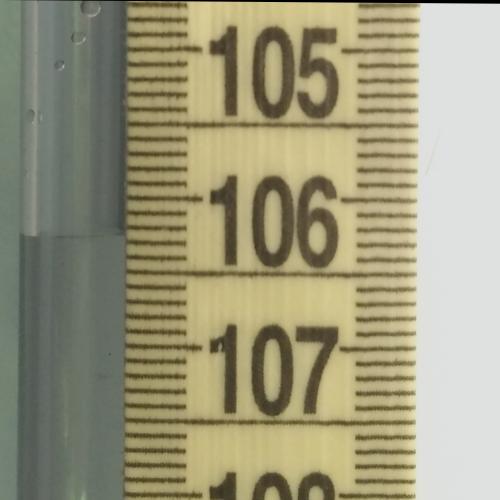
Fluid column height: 106.3 cm